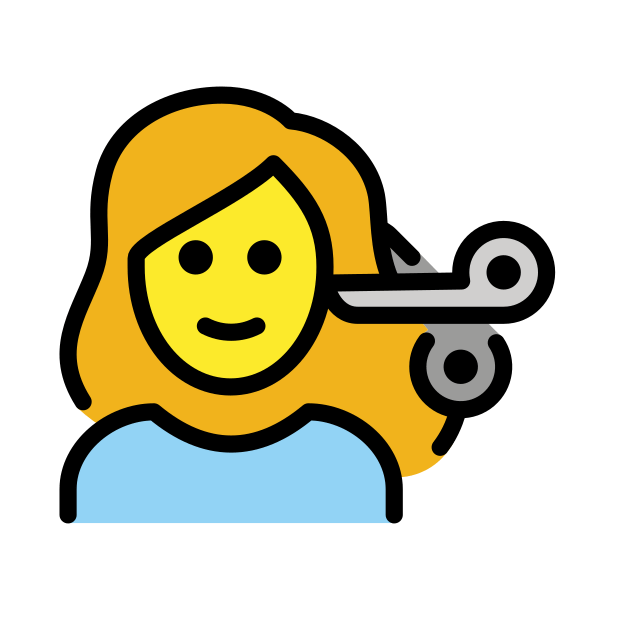
woman getting haircut